Field crop: maize
Growth stage: 2
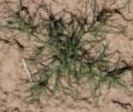
Species: salsola